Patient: sex M, age 43
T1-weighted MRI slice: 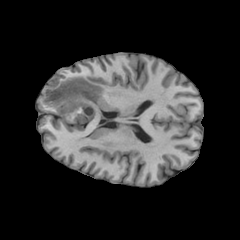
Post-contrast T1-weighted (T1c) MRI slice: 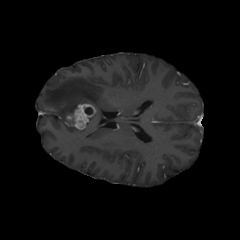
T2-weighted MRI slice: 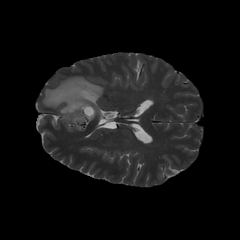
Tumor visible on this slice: yes
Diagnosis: Glioblastoma, IDH-wildtype
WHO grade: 4